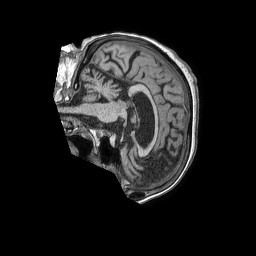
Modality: T1w
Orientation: sagittal
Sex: female
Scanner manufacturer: philips
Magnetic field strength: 1.5 T
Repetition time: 0.007812 s
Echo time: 0.003569 s